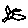
Label: bird